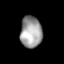
Tissue: lung
Cell type: Epithelial cells
Senescence score: 0.1772
Nuclear area (px): 671
Mean DAPI intensity: 157.238